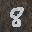
Label: 8